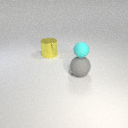
large yellow metal cylinder behind large gray rubber sphere